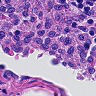
Metastatic tissue present: no